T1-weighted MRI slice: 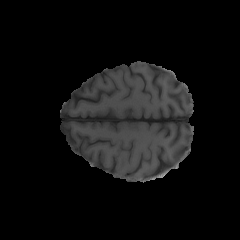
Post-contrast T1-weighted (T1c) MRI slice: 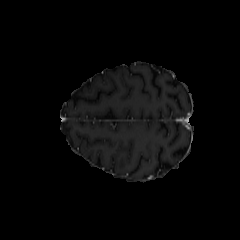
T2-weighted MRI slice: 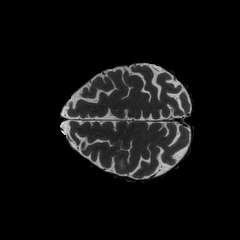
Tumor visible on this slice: yes